Question: I am diagramming an art museum system, where there are 'Permanent_Art_Object's. Each 'Permanent_Art_Object' has many attributes, and can also be either a 1) 'Sculpture/Statue', 2) 'Painting', or 3) 'Other'. Depending on whether it's a sculpture/statue, painting, or other, it has sub-attributes unique to itself.
Here is an example of these sub-attributes.

What is the proper notation for showing these 'sub-attributes'?
For example, if 'Permanent_Art_Object' is 'Other', it has as sub-attributes 'Type' and 'Style'.
Also, how would I make a query to 'INSERT INTO Permanent_Art_Object VALUES()' for a new art object, if there's so much variety??
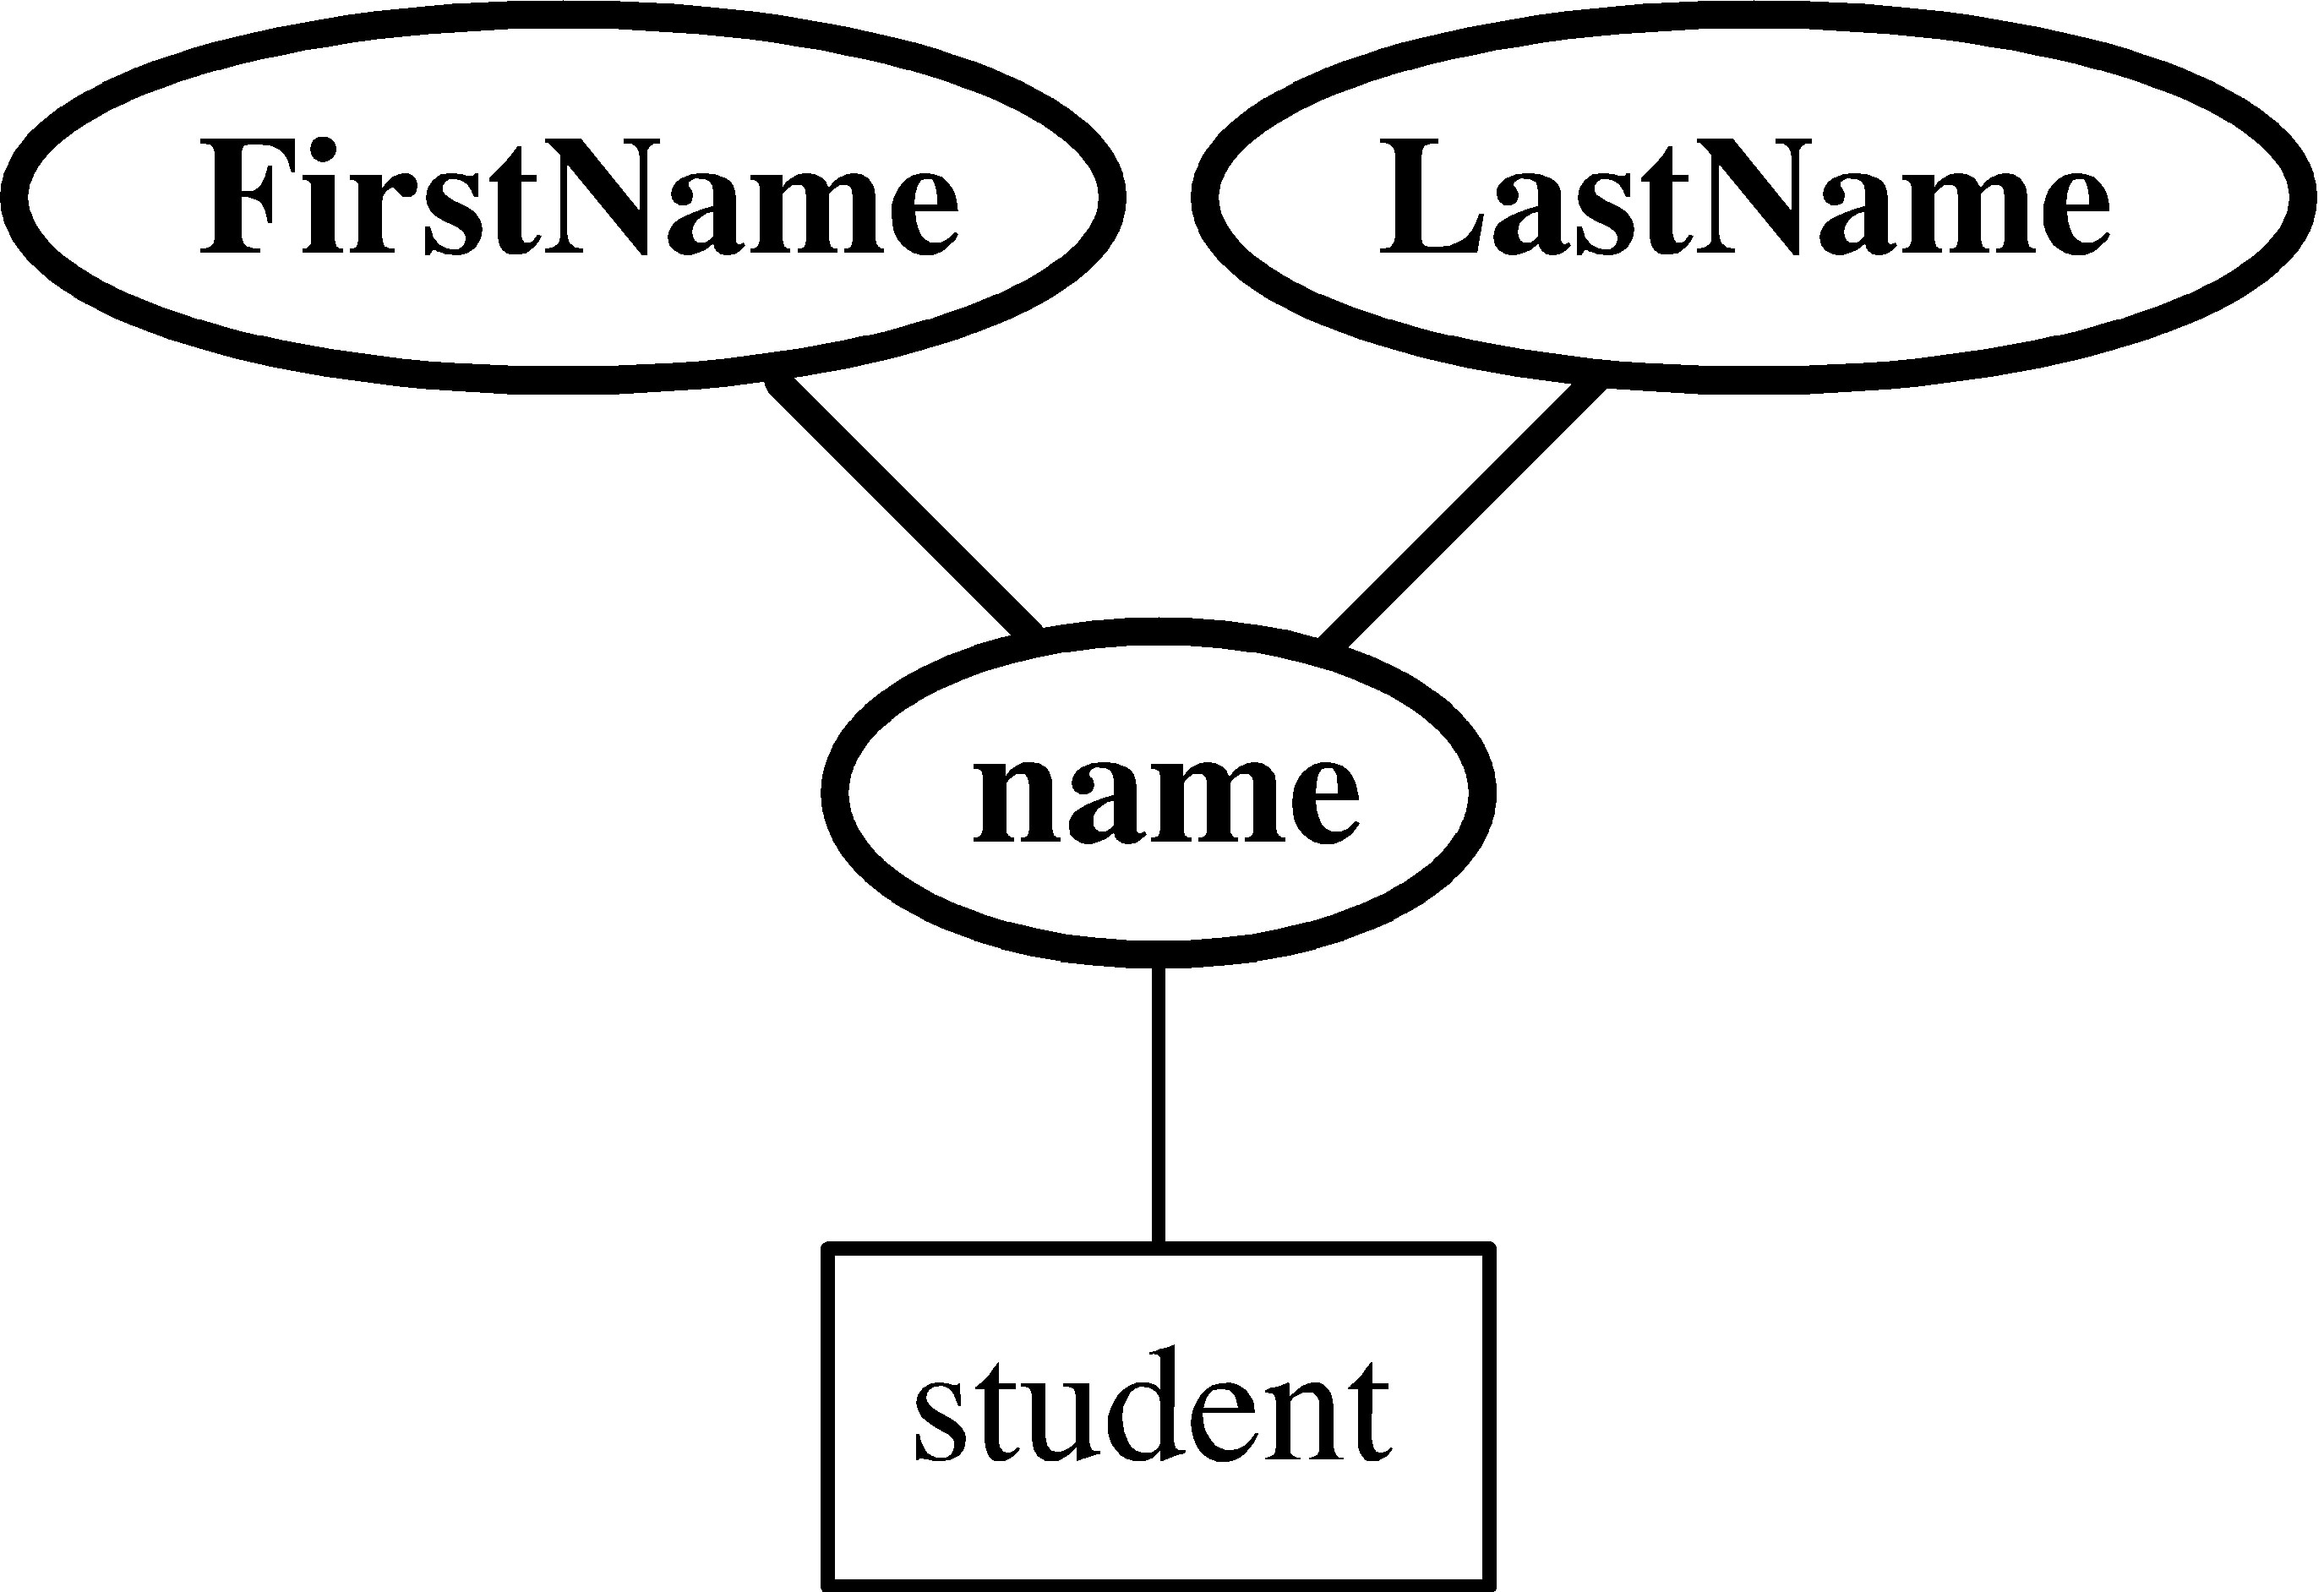
Answer: It all depends on what you are making. If this is purely for a database, I think ERD's are the cleanest way for modeling but a sidenote is that there are atleast 4 types of notations. Below is how I would do it in UML and ERD with the limited context I have.
- <URL>